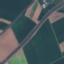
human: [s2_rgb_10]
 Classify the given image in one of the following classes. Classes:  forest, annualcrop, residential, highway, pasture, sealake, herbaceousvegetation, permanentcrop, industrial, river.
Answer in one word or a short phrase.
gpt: Highway